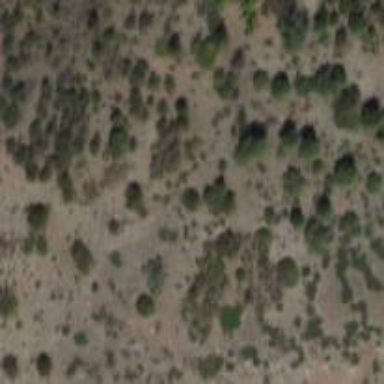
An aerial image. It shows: Area covered in scrub vegetation.